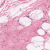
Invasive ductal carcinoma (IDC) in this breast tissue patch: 0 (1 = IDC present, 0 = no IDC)